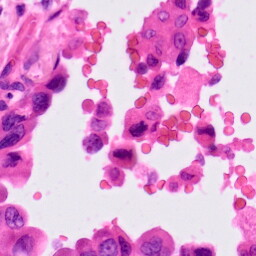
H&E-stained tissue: Lung